Question: I need to run <URL>.
I run tests in Internet Explorer, and I need to handle a security window. I do this using <URL>.
I find out how execute an AutoIt script remotely:
'''
Robotil robotil=new Robotil("*ip*", 6666);
robotil.invokeApplication("C:\autoIT.exe");
'''
It is executed when I am logged on the remote machine, but when I log out, it looks like the script doesn't execute and the security alert is not dismissed.
How do I solve this issue? Should I maybe set up some parameters on my remote machine?
It is interesting that using the same way, I could copy a file from a local to a remote machine, and then I am logged out:
'''
Robotil robotil=new Robotil("*ip*", 6666);
robotil.putFile("C:\sourceFile.txt","C:\destFile.txt");
'''
Maybe there is another way to execute AutoIT script remotely?
AutoIt script:
'''
Func GUIExit()
Exit
EndFunc
WinWaitActive ("Windows Security", "" ,<PHONE>)
ControlClick ("Windows Security", "", "Cancel")
GUIExit()
'''
Screenshot of alert:

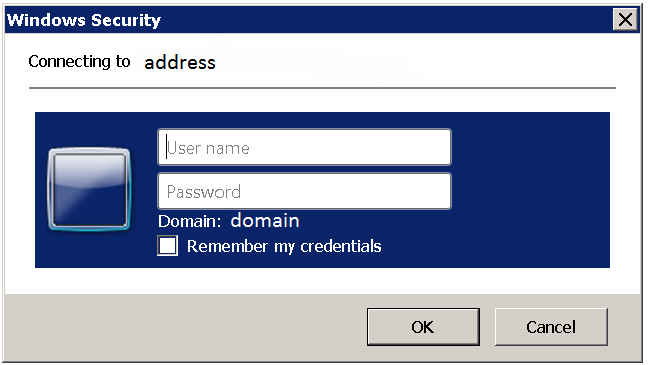
Answer: The problem was I have used standard windows remote desktop client. I install and run other and script works.